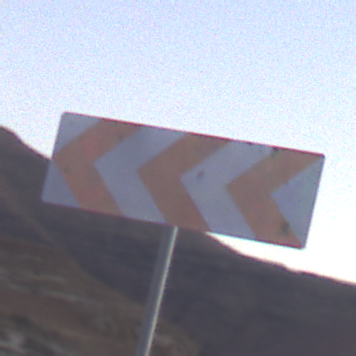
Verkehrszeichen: RichtungstafelnInKurvenGrossRechts
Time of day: Dusk
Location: Outdoor (Nature)
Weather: Clear
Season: NotSpecified
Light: Natural